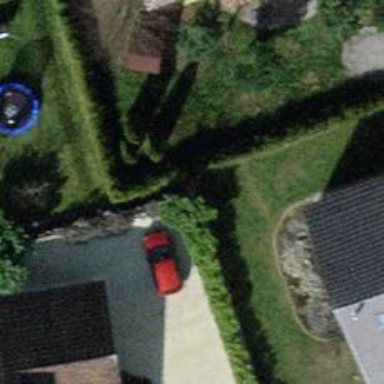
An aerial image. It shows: Hedge barrier.